【题型】填空题　【知识点】平面几何　【难度】medium
如图，\(O\) 是四边形 \(ABCD\) 内一点，点 \(E\)、\(F\)、\(G\)、\(H\) 分别在线段 \(AO\)、\(BO\)、\(CO\)、\(DO\) 上，\(EF \parallel AB\)，\(FG \parallel BC\)，\(GH \parallel CD\)，\(EF = 2\)，\(AB = 5\)，\(AD = 6\)，那么 \(EH\) 的长是\underline{\quad\quad}.

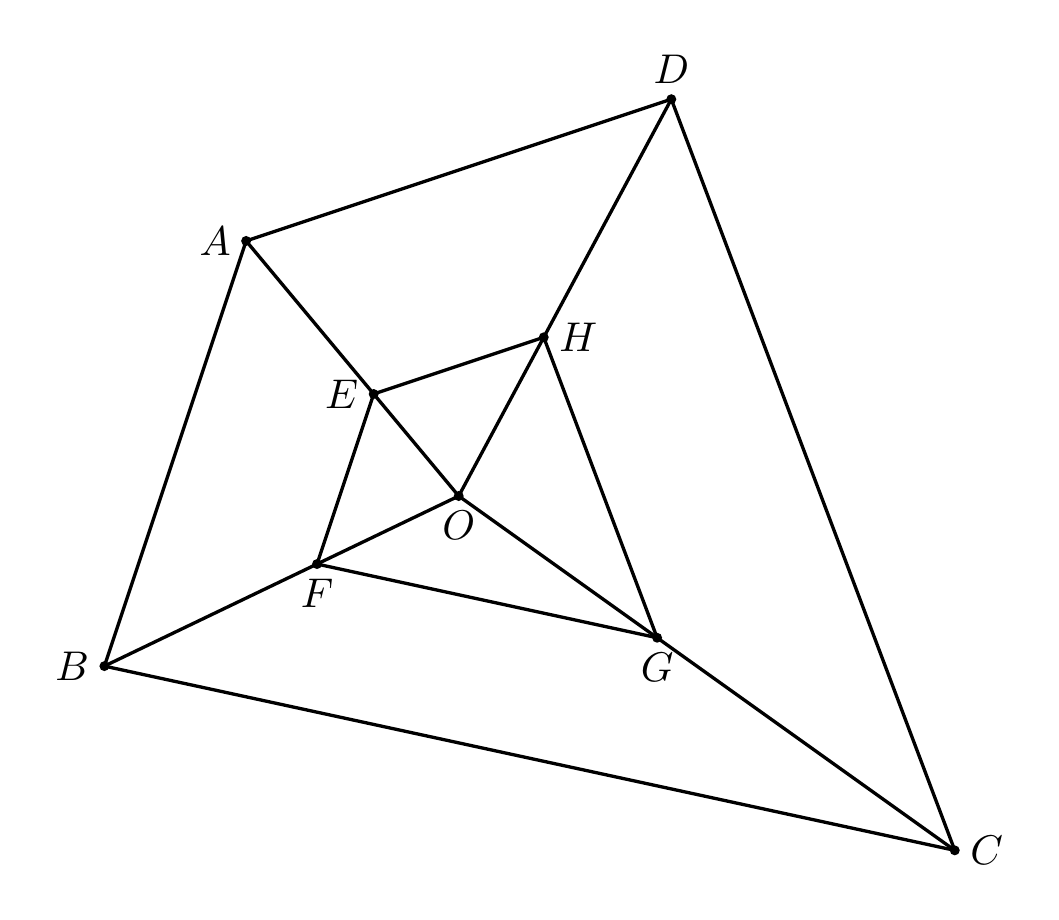
【解答】
\pagestyle{empty}
\noindent
【答案】\(\dfrac{12}{5}\)

【知识点】由平行线求相关线段的长或比值、相似三角形的判定与性质综合

【分析】本题考查了相似三角形的判定与性质，平行线分线段成比例，推导出 \(\dfrac{OH}{OD} = \dfrac{OE}{OA}\) 进而证明 \(\triangle OEH \backsim \triangle OAD\) 是解题的关键.

由 \(EF \parallel AB\)，证明 \(\triangle OEF \backsim \triangle OAB\)，\(\dfrac{OE}{OA} = \dfrac{OF}{OB} = \dfrac{EF}{AB} = \dfrac{2}{5}\)，由 \(GH \parallel CD\)，\(FG \parallel BC\)，证明 \(\dfrac{OH}{OD} = \dfrac{OG}{OC} = \dfrac{OF}{OB} = \dfrac{OE}{OA} = \dfrac{2}{5}\)，再证明 \(\triangle OEH \backsim \triangle OAD\)，得，\(\dfrac{EH}{AD} = \dfrac{OE}{OA} = \dfrac{2}{5}\) 求得 \(EH = \dfrac{2}{5}AD = \dfrac{12}{5}\)，于是得到问题的答案.

【详解】解：\(\because EF \parallel AB\)，\(EF = 2\)，\(AB = 5\)，

\(\therefore \triangle OEF \backsim \triangle OAB\)，

\(\therefore \dfrac{OE}{OA} = \dfrac{OF}{OB} = \dfrac{EF}{AB} = \dfrac{2}{5}\)，

\(\because GH \parallel CD\)，\(FG \parallel BC\)，

\(\therefore \dfrac{OH}{OD} = \dfrac{OG}{OC} = \dfrac{OF}{OB} = \dfrac{OE}{OA} = \dfrac{2}{5}\)，

\(\because \angle EOH = \angle AOD\)，

\(\therefore \triangle OEH \backsim \triangle OAD\)，

\(\therefore \dfrac{EH}{AD} = \dfrac{OE}{OA} = \dfrac{2}{5}\)，

\(\therefore EH = \dfrac{2}{5}AD = \dfrac{2}{5} \times 6 = \dfrac{12}{5}\)，

故答案为：\(\dfrac{12}{5}\).